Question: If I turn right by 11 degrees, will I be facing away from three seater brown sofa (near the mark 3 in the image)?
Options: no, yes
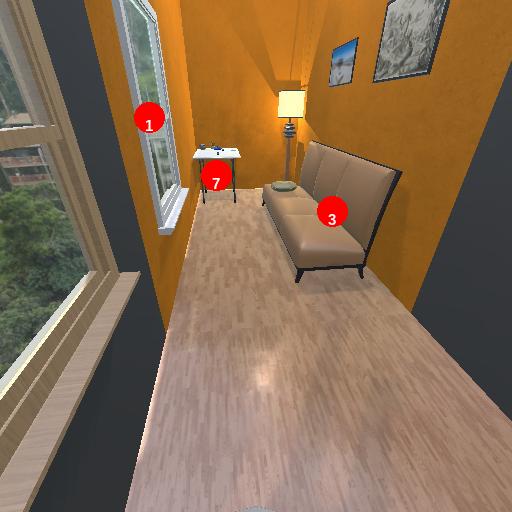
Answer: no